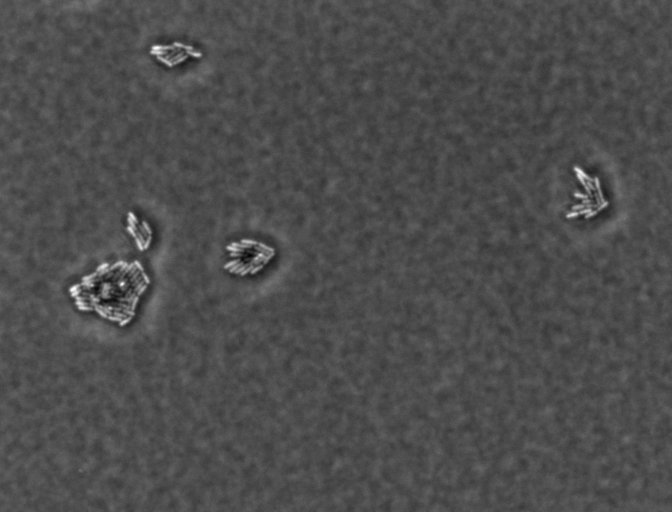
Phase contrast microscopy, 60x objective, 3 h incubation